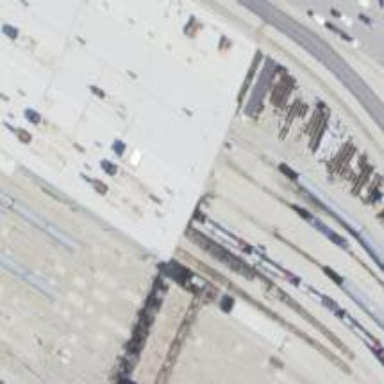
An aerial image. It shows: Railway yard with building passage tunnel.